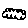
Label: cloud